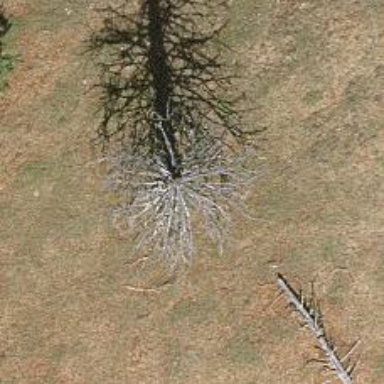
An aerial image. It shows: Beautiful tree in nature.